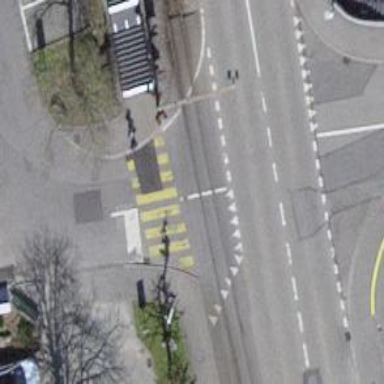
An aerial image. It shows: Road with "give way" sign.